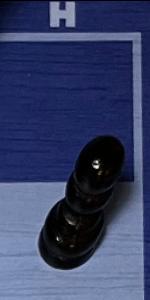
Label: Pawn_Black